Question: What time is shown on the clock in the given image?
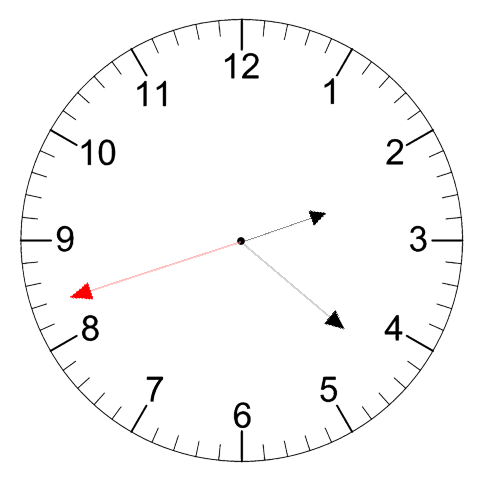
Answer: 02:21:42